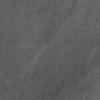
Atmospheric dust classification: not_dusty